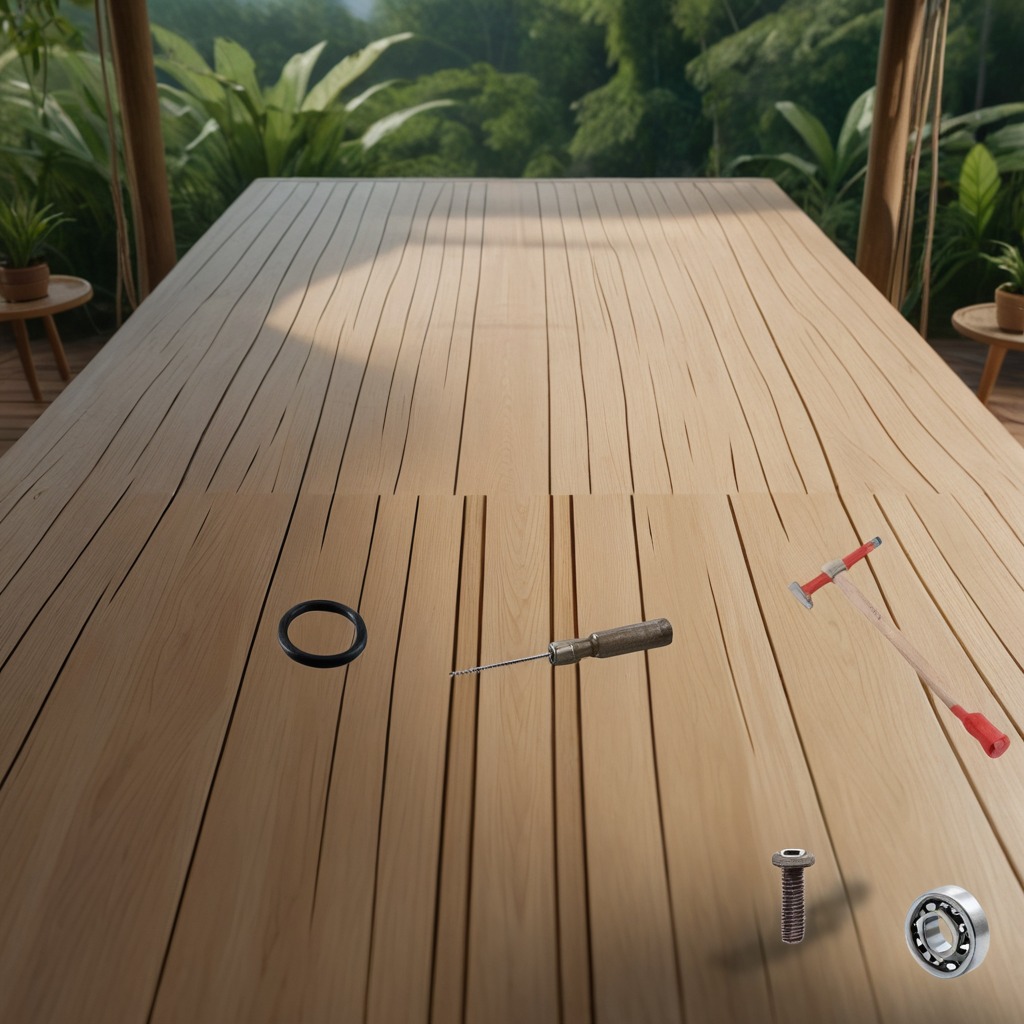
A rubber Oring, a metal ball bearing, a hammer, a metal machine screw, and a screwdriver are lying on the wooden table.